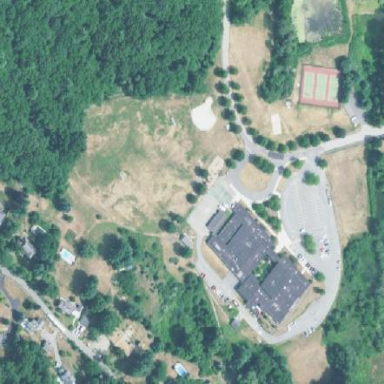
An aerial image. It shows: School.